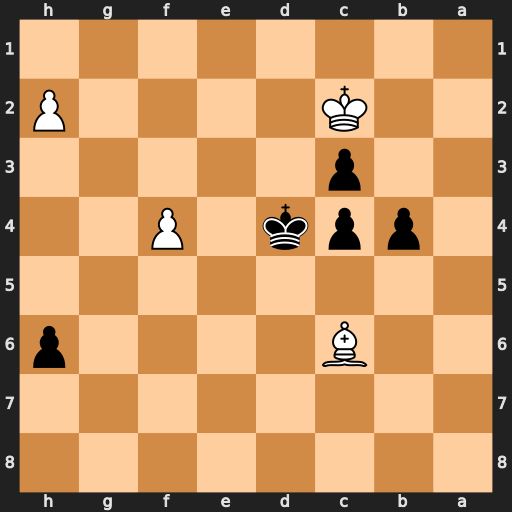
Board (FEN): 8/8/2B4p/8/1ppk1P2/2p5/2K4P/8
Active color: b
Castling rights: -
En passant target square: -
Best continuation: b3+ Kc1 Kd3 Be8 b2+ Kb1 c2+ Kxb2 Kd2